Question: I'm adding Swift classes to an old project. It went well, until I tried adding a property to the Swift class. The generated header doesn't compile.

I think the problem is, in the generated code, Swift omitted 'strong' ownership and only declared it as 'nonatomic'. This should normally be enough, because @property should default to 'strong' ownership, right?
So basically these are equivalent:
- '@property (nonatomic) NSDate *aDate;'- '@property (nonatomic, strong) NSDate *aDate;'
But, in my case, it seems like it is defaulting to 'assign' instead of 'strong', according to the compiler message.
I'm using Xcode 6 GM, and the project has ARC turned on.
Any idea why it is not defaulting to 'strong'? Can I change this somehow?
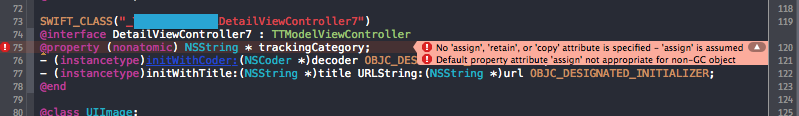
Answer: After numerous experiments, I've found out a subtlety that determines the default ownership behavior of a property:
- 'strong'- 'assign'
This means also, you must not import a '-Swift.h' header into any non-ARC classes, as it will change the behavior of all the properties and emit warnings (which in my case were converted to errors).
Pretty weird IMHO...
---
Example:
- 'SourceClass''ARCClass''MRCClass'- 'SourceClass.h''@property (nonatomic) NSDate *date;'
Subtlety:
- '#import "SourceClass.h"''ARCClass.h''ARCClass.m'- 'date''strong'- '@property (nonatomic, strong) NSDate *date;'- '#import "SourceClass.h"''MRCClass.h''MRCClass.m'- 'date''assign'- '@property (nonatomic, assign) NSDate *date;'